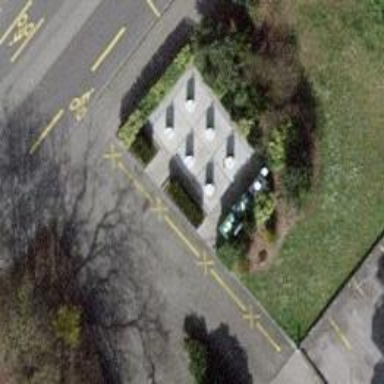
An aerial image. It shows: Recycling container at amenity designated for recycling.